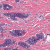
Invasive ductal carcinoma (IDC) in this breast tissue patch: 1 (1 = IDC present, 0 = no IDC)